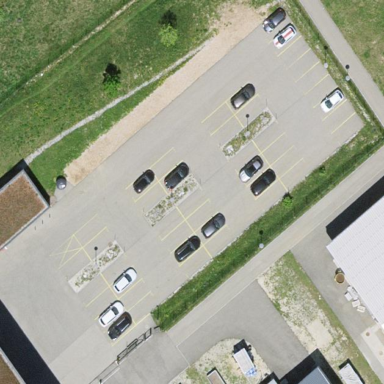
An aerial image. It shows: Parking area with surface.